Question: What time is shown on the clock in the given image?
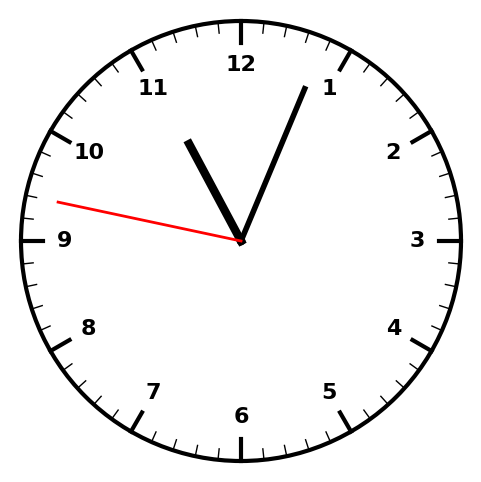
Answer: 11:03:47